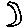
Label: moon